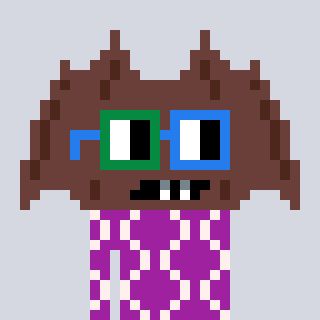
a pixel art character with square green and blue glasses, a bat-shaped head and a magenta-colored body on a cool background